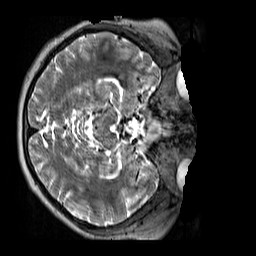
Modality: T2w
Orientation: axial
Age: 12
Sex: female
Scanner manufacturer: siemens
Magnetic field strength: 3 T
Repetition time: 3.2 s
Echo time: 0.408 s